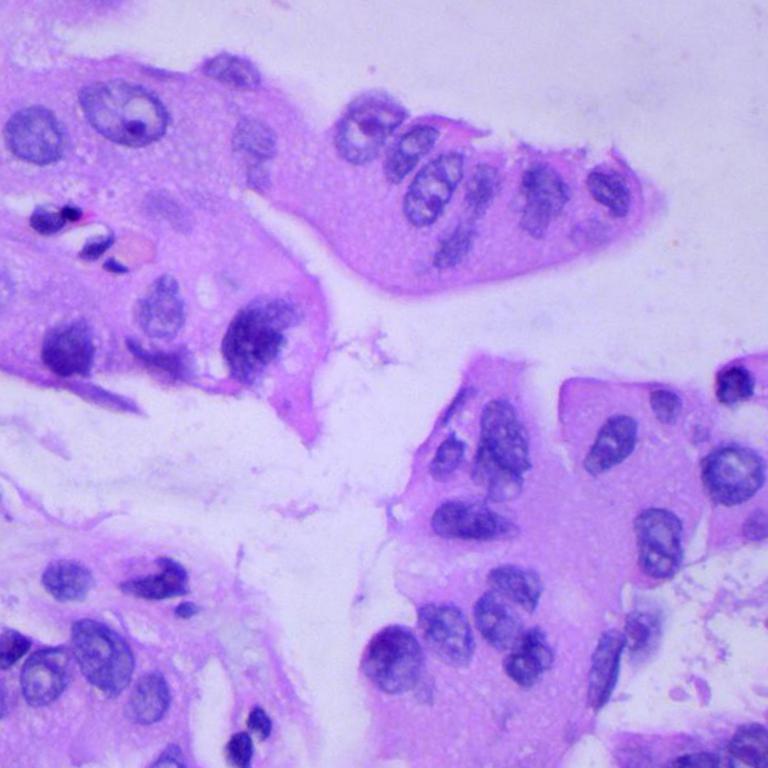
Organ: lung
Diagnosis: adenocarcinomas